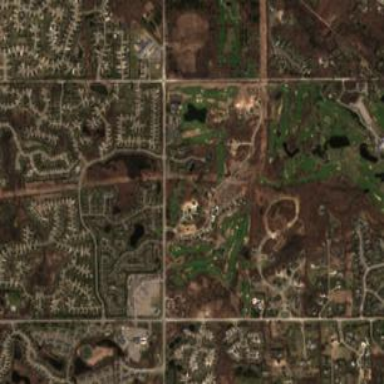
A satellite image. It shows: Golf course.